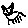
Label: cat